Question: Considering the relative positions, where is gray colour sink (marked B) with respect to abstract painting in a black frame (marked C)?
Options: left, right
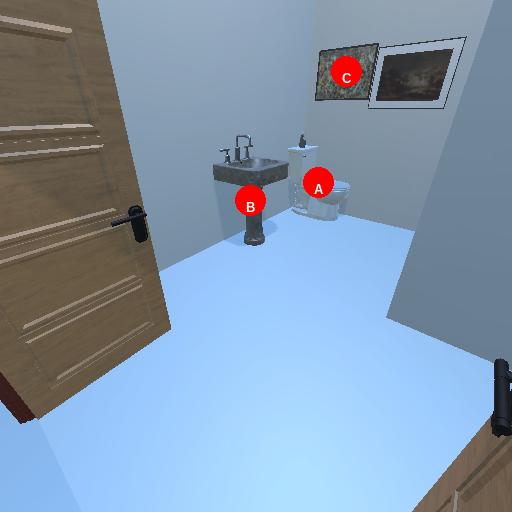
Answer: left